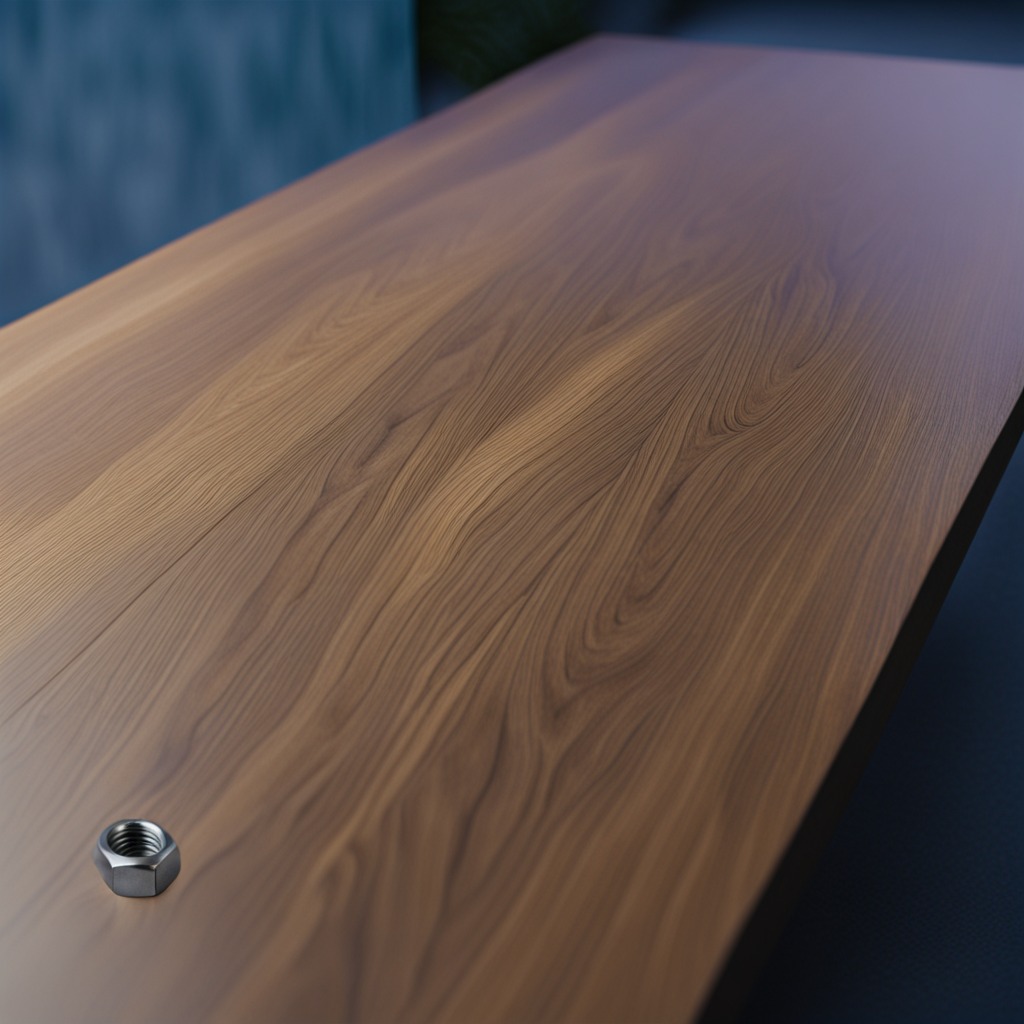
A metal nut is lying on the table.